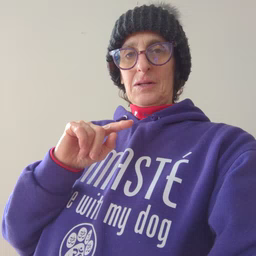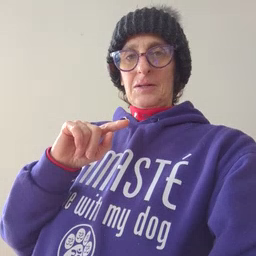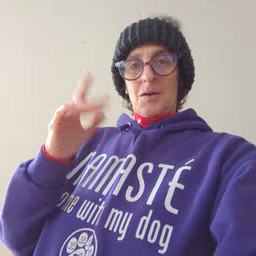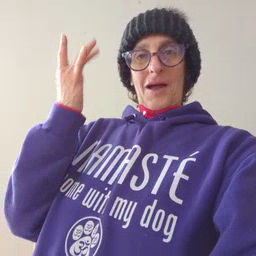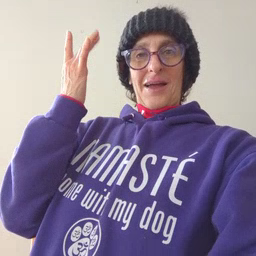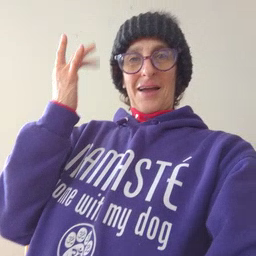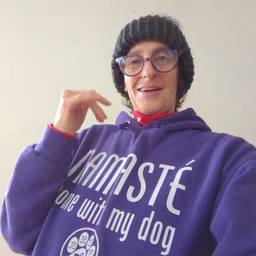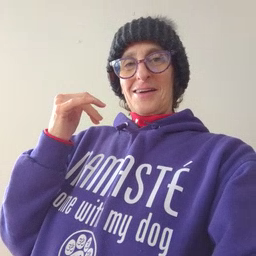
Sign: why